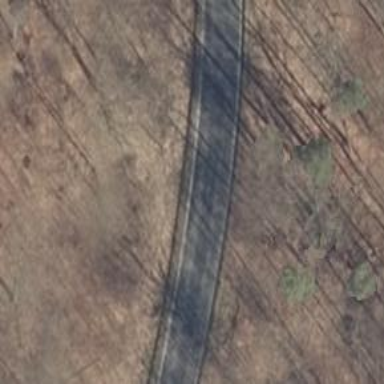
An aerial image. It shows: Secondary road with asphalt surface.